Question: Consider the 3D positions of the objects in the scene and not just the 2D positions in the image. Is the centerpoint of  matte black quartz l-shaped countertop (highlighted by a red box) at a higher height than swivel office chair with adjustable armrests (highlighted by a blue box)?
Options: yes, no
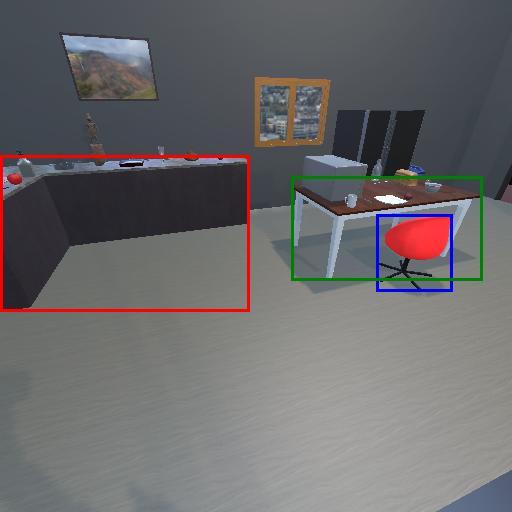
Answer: yes